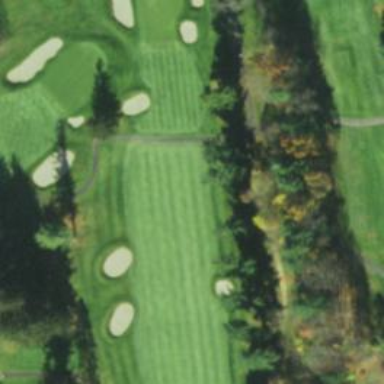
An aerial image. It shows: Path for both road and golf.